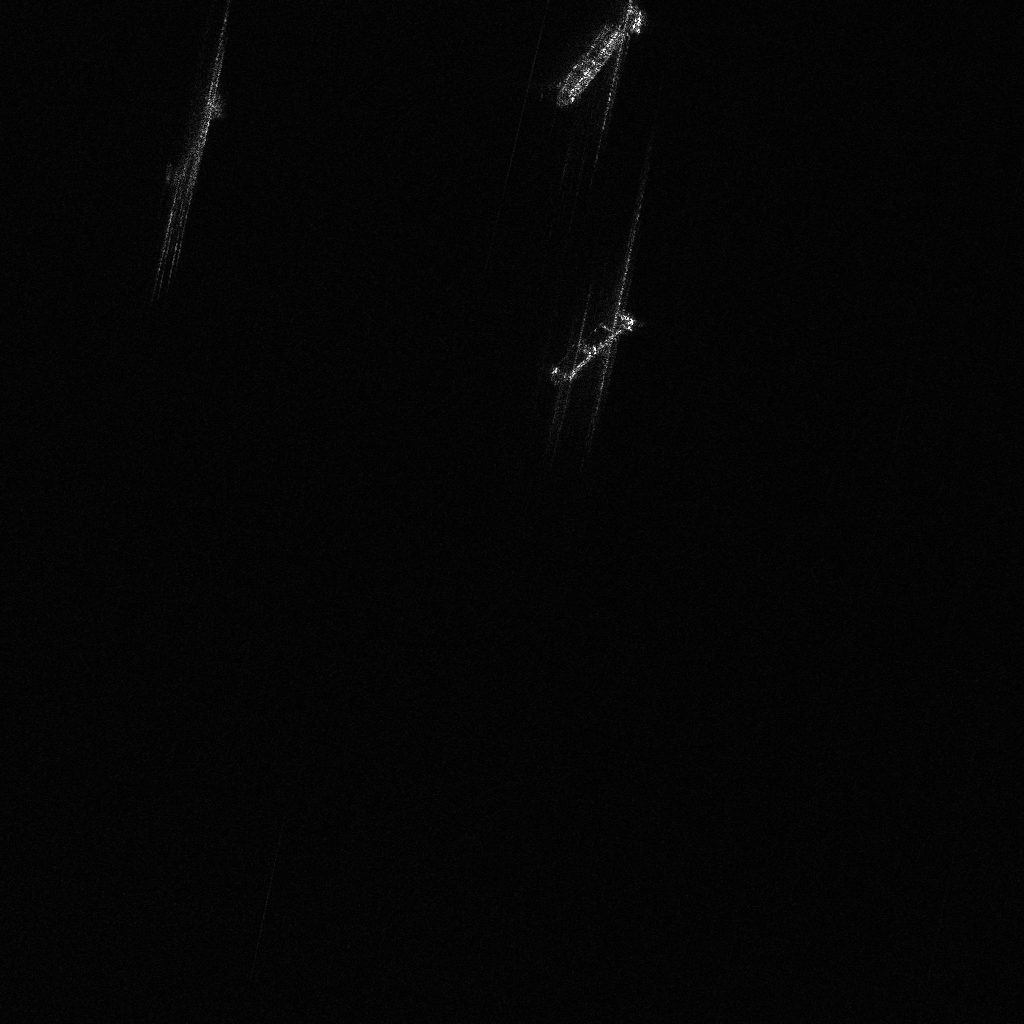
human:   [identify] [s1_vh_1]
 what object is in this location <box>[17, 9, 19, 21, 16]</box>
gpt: <ref>1 medium cell-container at the top left</ref>